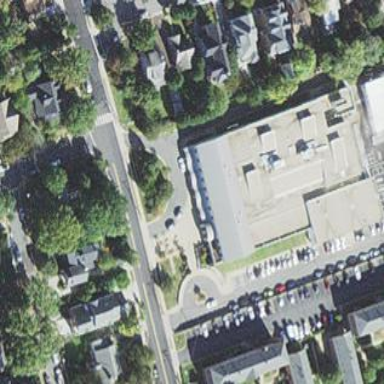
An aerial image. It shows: School building.